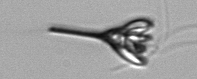
Label: Pyramimonas_longicauda